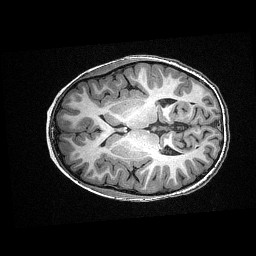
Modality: T1w
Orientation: axial
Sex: female
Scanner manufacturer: siemens
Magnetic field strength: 3 T
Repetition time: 2.3 s
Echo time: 0.00336 s